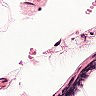
Metastatic tissue present: no